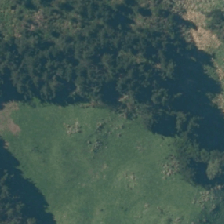
Land cover: grose_broom